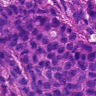
Metastatic tissue present: yes